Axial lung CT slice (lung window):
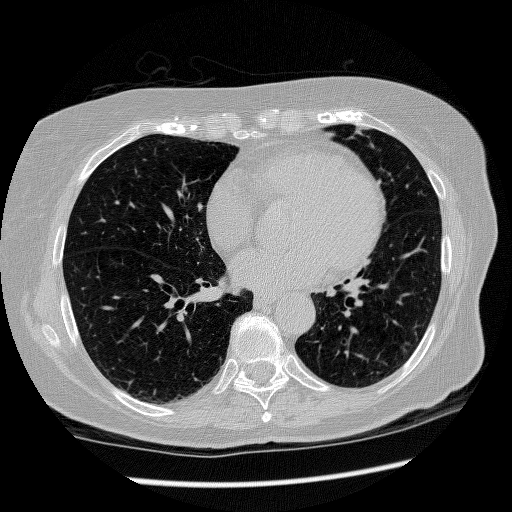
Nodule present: no